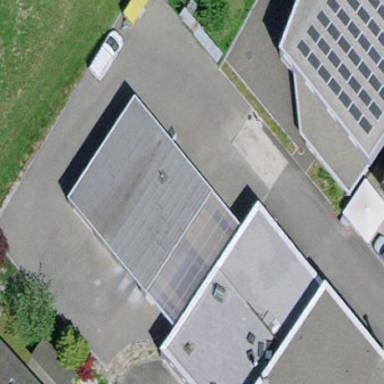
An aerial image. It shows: View of roof of building.